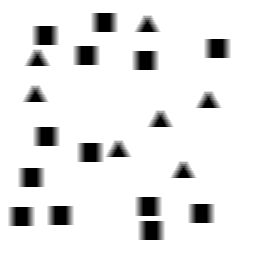
Squares: 13
Triangles: 7
Stars: 0
Total shapes: 20